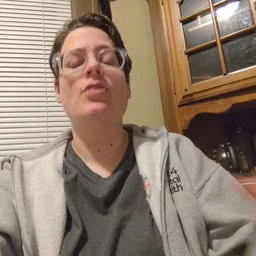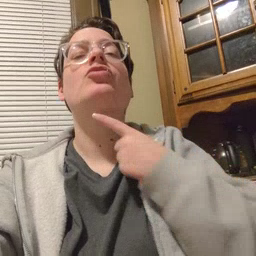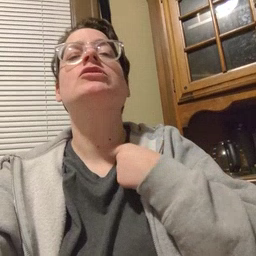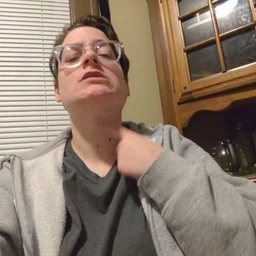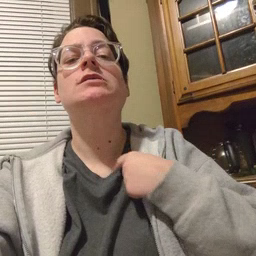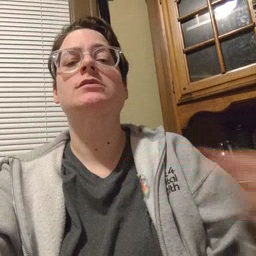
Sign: thirsty